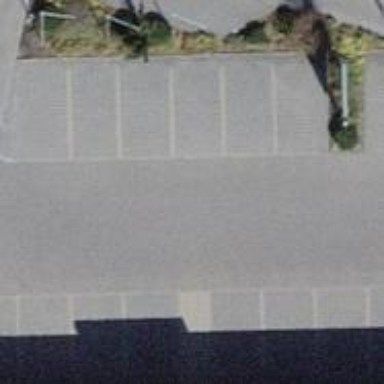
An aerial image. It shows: Asphalt parking aisle road.